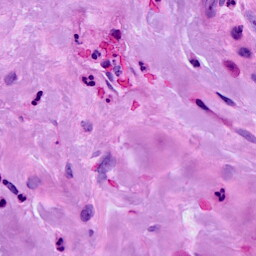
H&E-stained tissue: Breast